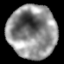
Tissue: lung
Cell type: Epithelial cells
Senescence score: 0.2336
Nuclear area (px): 2513
Mean DAPI intensity: 140.113